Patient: sex F, age 35
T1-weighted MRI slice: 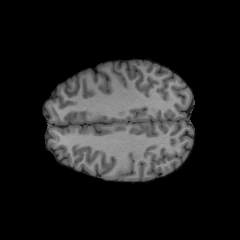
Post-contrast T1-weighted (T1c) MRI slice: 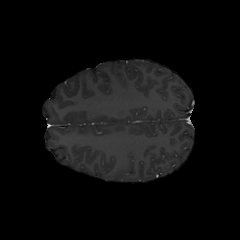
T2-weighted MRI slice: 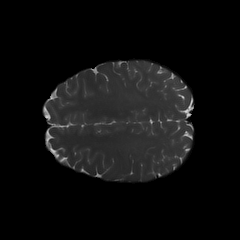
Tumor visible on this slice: no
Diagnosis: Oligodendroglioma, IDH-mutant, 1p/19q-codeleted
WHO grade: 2